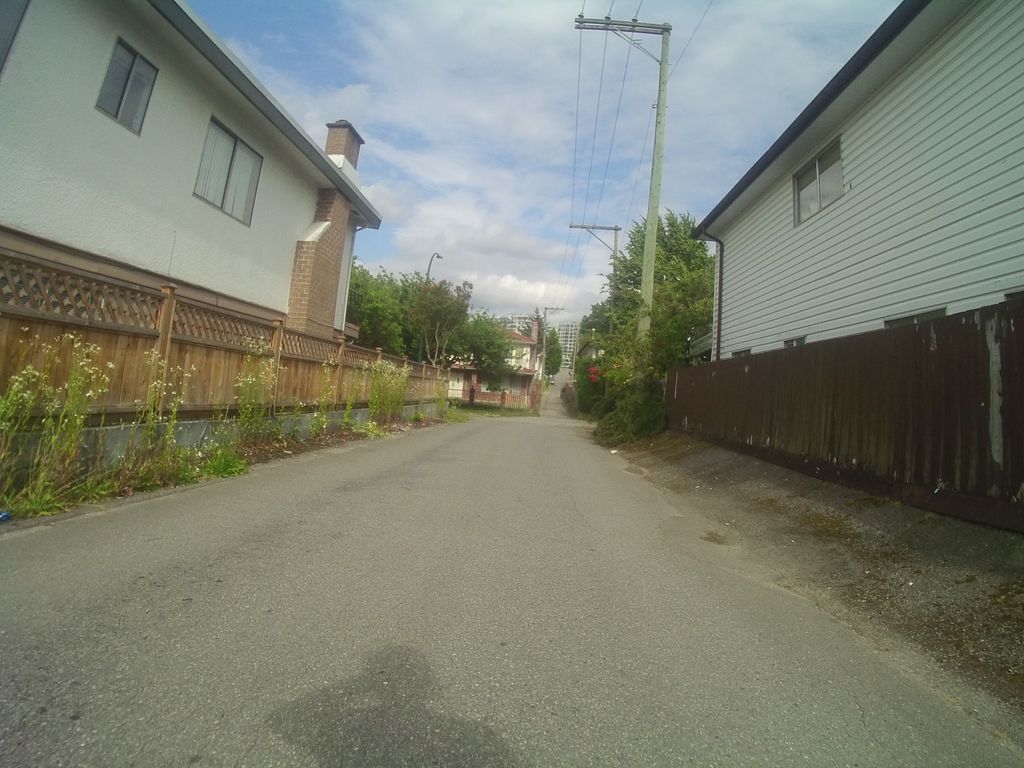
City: vancouver